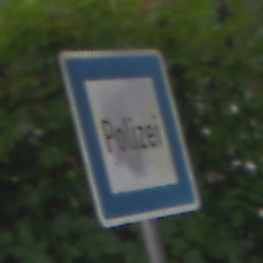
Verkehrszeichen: Polizei
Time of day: MorningAfternoon
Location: Outdoor (Urban)
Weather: Overcast
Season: NotSpecified
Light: Natural